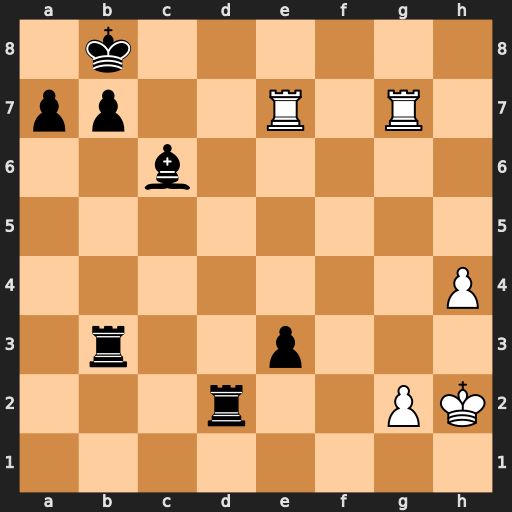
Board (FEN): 1k6/pp2R1R1/2b5/8/7P/1r2p3/3r2PK/8
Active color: w
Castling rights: -
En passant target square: -
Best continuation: Rg8+ Be8 Rgxe8+ Rd8 Rxd8#